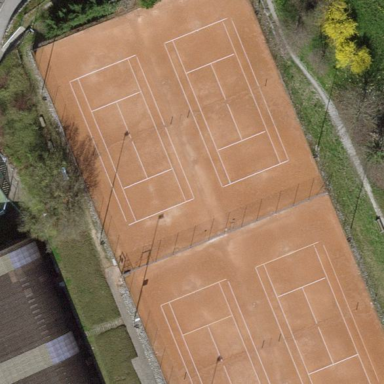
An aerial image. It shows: Tennis court on the leisure land pitch.